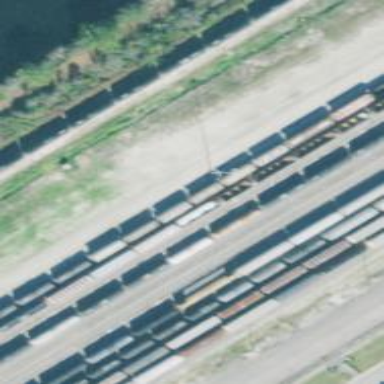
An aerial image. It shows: Railway yard.